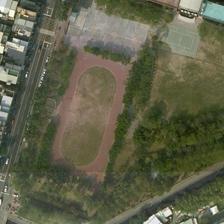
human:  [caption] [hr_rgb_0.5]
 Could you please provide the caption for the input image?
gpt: this is a straight road, with a football field on its side, surrounded by green trees .

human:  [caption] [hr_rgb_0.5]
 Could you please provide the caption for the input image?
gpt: a playground with three basketball fields is surrounded by many green trees and buildings .

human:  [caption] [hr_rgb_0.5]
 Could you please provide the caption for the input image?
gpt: many buildings and some green trees are around a playground .

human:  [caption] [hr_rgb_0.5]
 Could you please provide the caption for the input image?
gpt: a playground surrounded by many green plants and buildings is next to a road .

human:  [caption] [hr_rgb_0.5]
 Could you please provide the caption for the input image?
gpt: a playground surrounded by many green plants and buildings is next to a road .